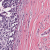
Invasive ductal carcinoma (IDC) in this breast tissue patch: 0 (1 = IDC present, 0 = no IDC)